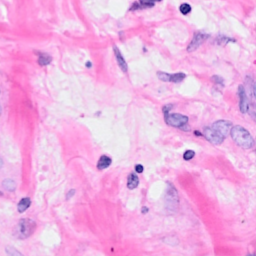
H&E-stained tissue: Breast